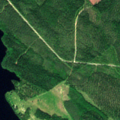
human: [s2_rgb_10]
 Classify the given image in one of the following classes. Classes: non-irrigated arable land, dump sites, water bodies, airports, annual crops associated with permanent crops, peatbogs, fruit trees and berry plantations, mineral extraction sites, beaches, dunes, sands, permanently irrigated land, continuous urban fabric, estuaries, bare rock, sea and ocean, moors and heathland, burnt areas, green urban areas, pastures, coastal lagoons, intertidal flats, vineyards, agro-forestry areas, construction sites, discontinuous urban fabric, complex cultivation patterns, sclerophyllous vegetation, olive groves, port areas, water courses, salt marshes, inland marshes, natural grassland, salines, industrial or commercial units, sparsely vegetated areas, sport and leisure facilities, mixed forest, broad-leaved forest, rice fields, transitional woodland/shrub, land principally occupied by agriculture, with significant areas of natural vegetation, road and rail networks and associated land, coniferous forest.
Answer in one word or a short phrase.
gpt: coniferous forest, mixed forest, water bodies